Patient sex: M
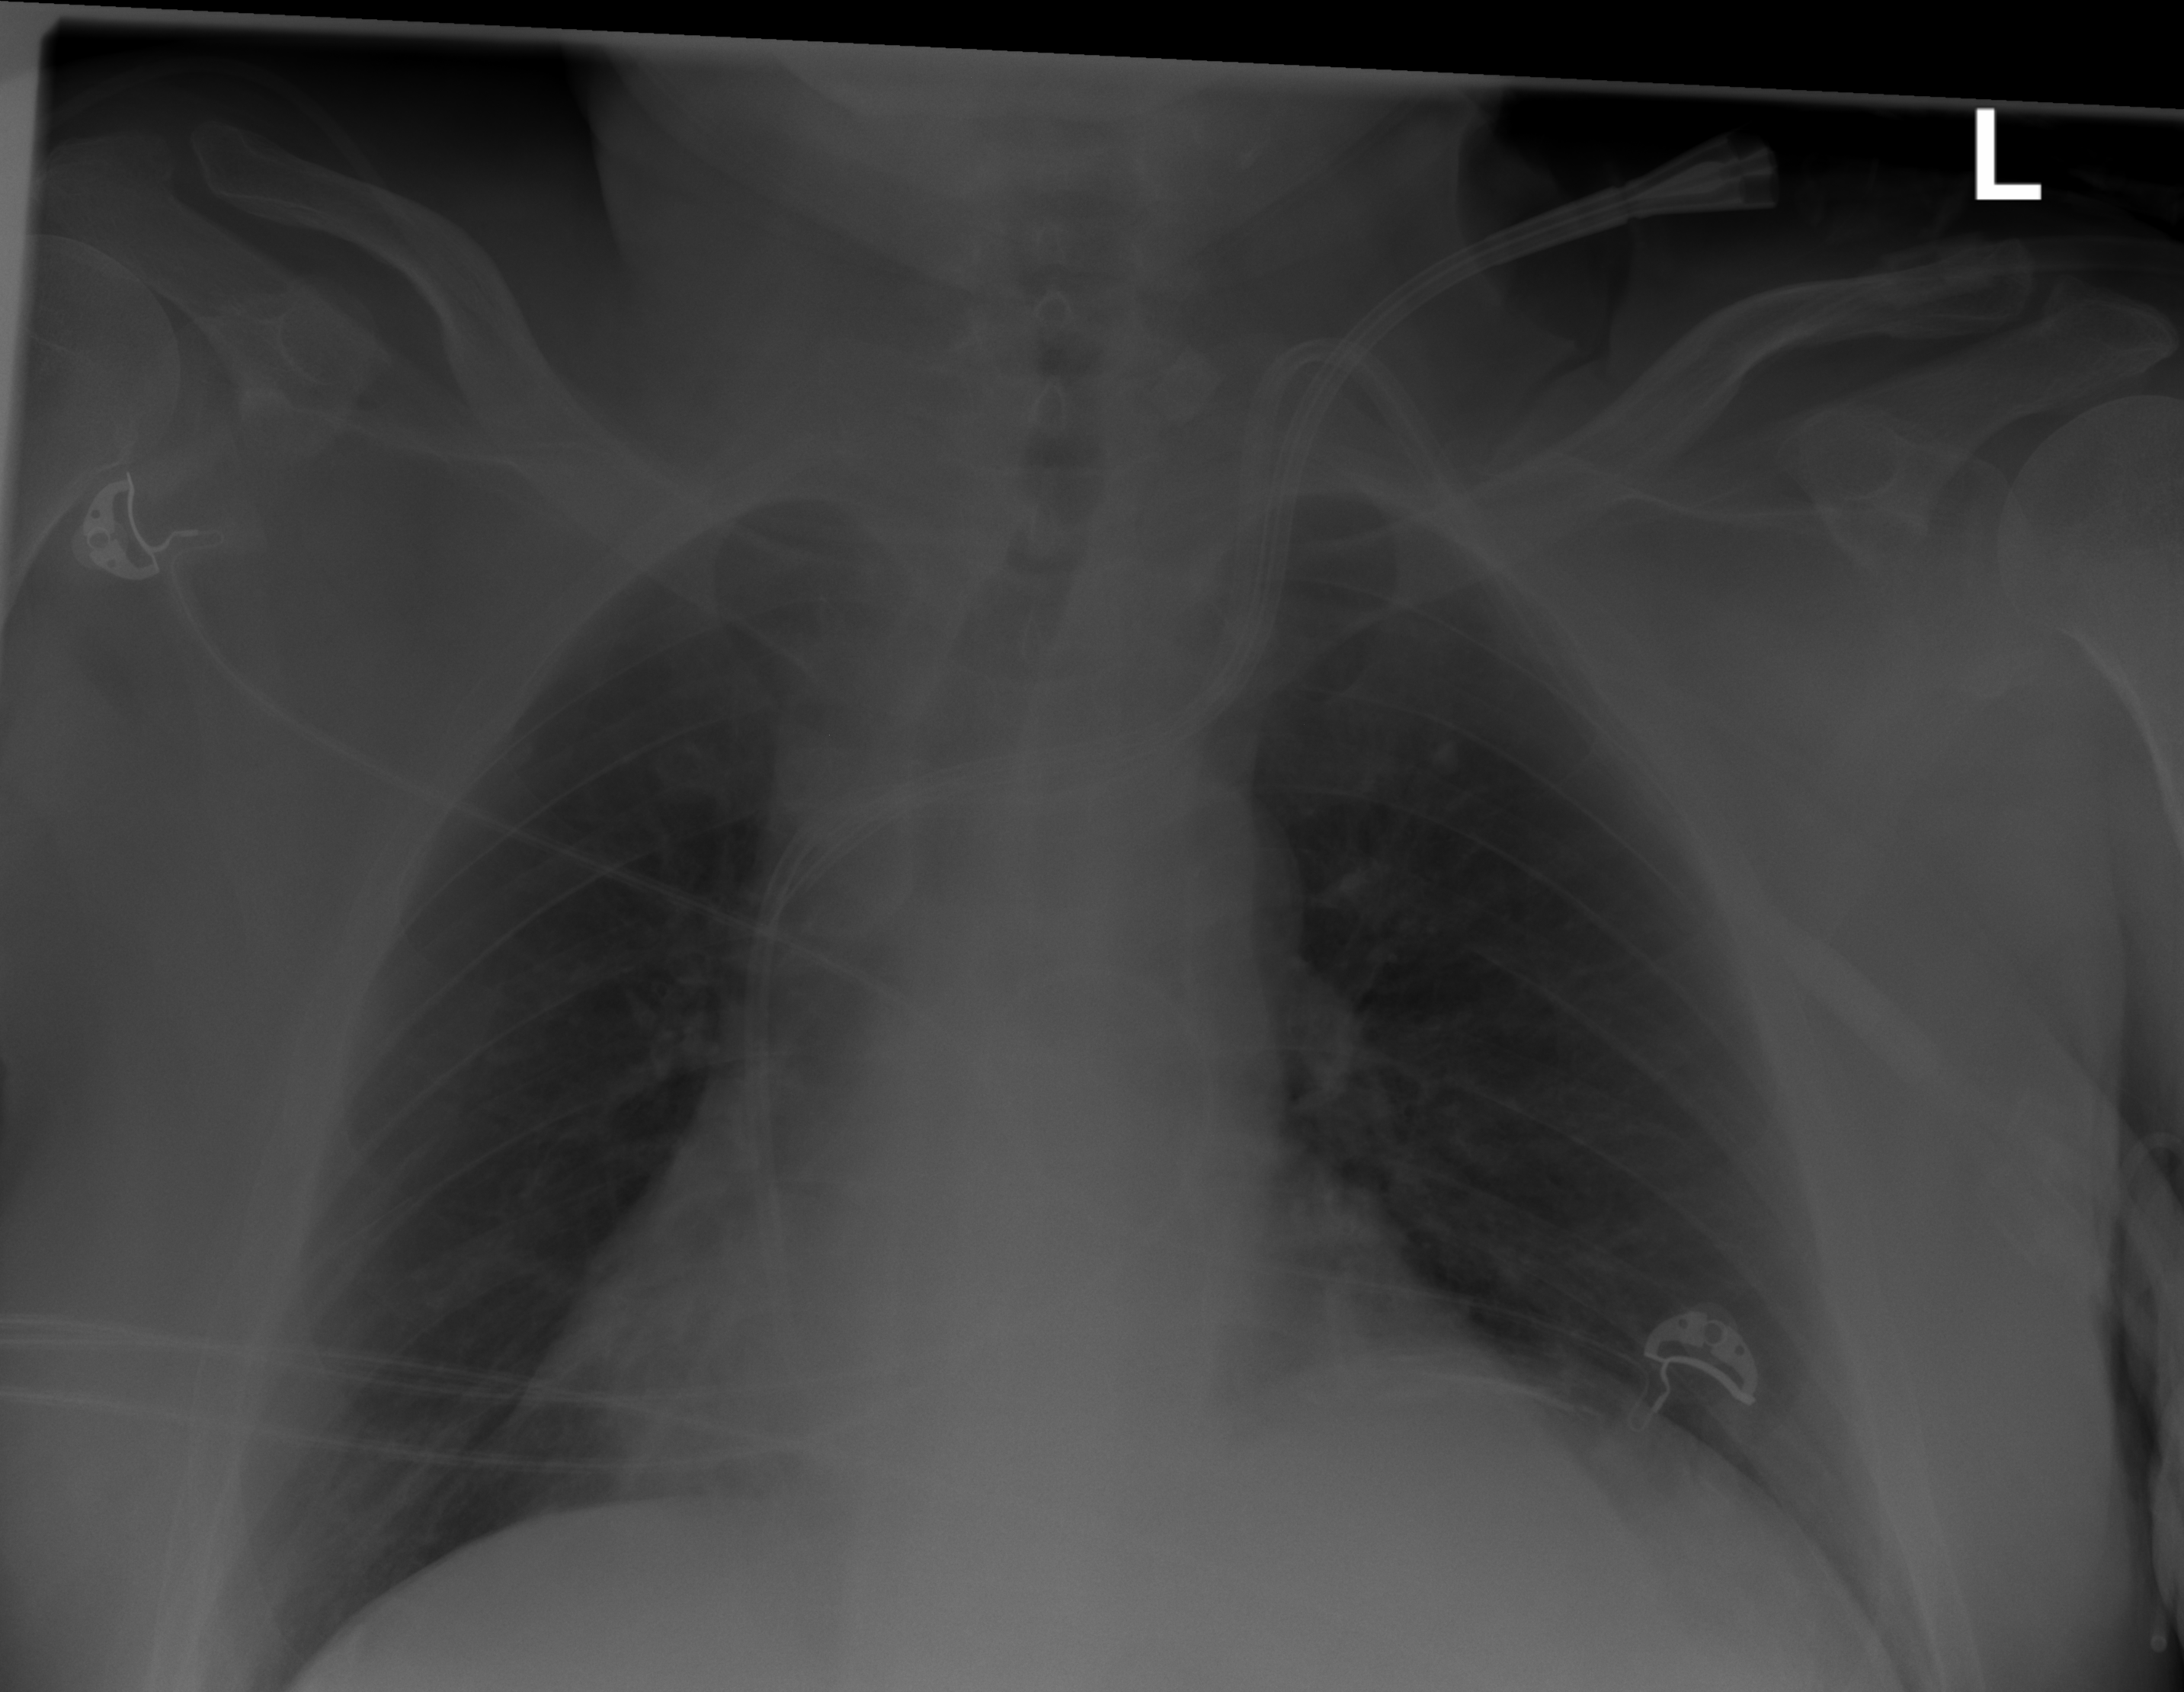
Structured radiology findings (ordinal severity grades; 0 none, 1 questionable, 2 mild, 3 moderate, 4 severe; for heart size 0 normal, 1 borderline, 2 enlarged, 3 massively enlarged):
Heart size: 0
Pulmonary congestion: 0
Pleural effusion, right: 0
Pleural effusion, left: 0
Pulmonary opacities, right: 0
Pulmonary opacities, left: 0
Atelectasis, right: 2
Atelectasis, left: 0